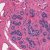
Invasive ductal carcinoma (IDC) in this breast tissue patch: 0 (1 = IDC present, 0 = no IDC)